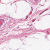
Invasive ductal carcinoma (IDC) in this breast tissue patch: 0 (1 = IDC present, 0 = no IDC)